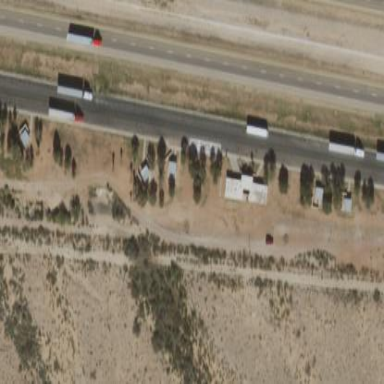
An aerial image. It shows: Rest area on the road with picnic tables.